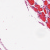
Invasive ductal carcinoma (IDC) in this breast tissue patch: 0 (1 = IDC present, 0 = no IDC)